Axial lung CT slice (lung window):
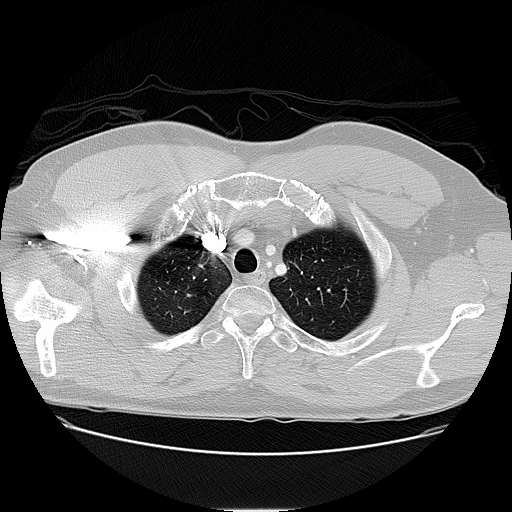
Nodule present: no